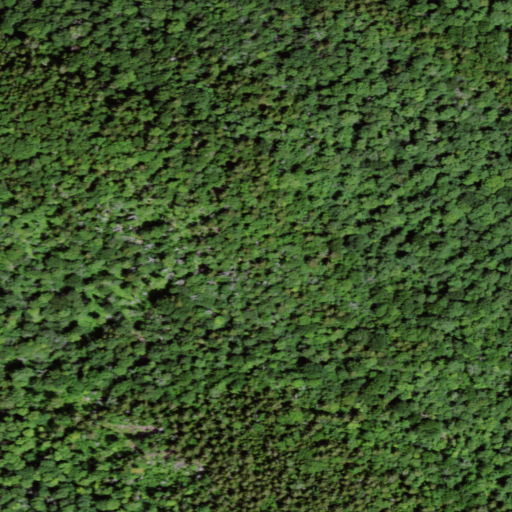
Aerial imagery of mountain in New York named Little Beaver Mountain containing deciduous forest, mixed forest, and evergreen forest